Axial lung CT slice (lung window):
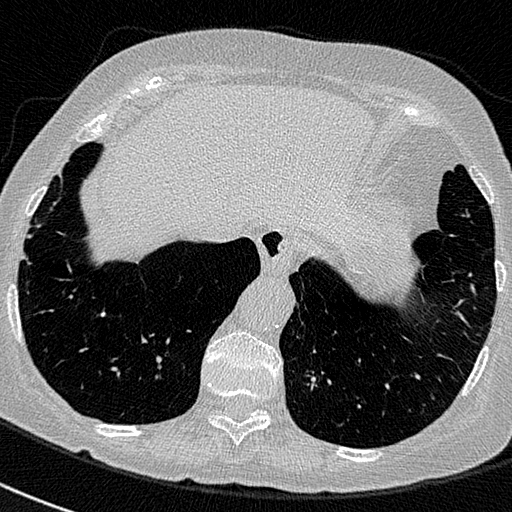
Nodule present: no